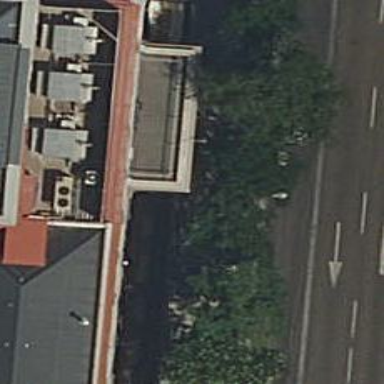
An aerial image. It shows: Tunnel with steps along the road.